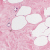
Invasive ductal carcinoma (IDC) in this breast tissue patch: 0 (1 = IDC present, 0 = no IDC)